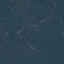
Land use / land cover class: Forest